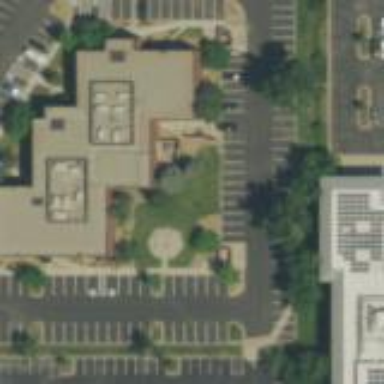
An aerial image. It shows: Office building.